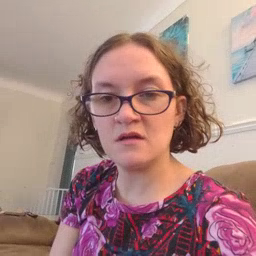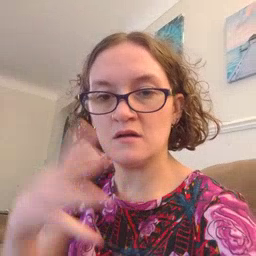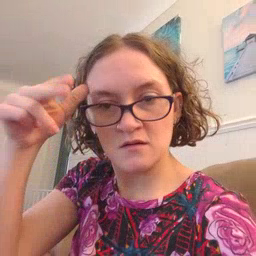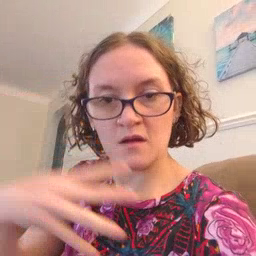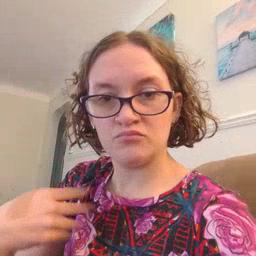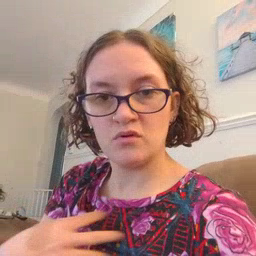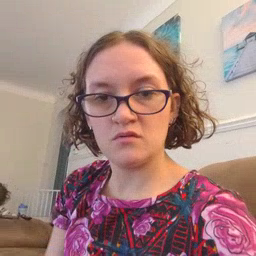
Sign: zebra